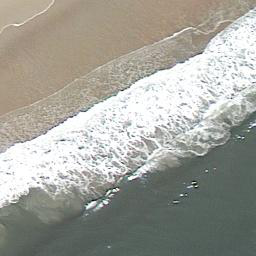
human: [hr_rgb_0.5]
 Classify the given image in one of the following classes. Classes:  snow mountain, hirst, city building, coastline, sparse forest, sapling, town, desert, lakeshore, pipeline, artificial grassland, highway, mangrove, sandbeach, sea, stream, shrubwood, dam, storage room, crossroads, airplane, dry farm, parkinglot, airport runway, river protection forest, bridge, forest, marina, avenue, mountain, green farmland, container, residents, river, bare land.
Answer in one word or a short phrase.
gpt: coastline